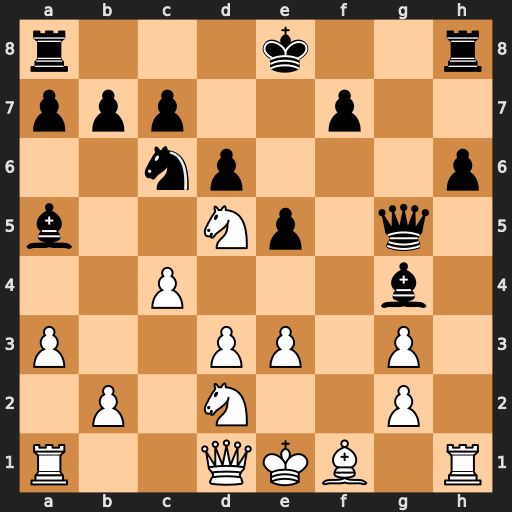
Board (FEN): r3k2r/ppp2p2/2np3p/b2Np1q1/2P3b1/P2PP1P1/1P1N2P1/R2QKB1R
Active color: w
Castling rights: KQkq
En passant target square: -
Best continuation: Qxg4 Qxg4 Nf6+ Ke7 Nxg4